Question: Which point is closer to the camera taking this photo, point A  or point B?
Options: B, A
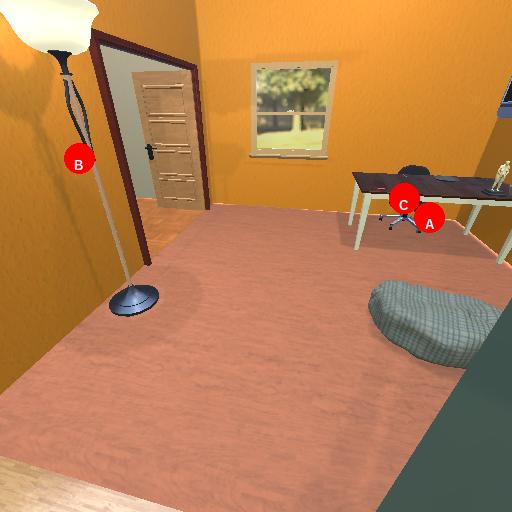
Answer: B